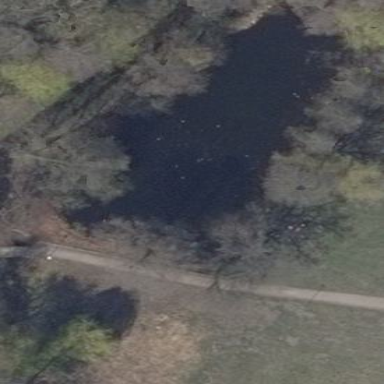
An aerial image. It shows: Peaceful pond surrounded by nature.